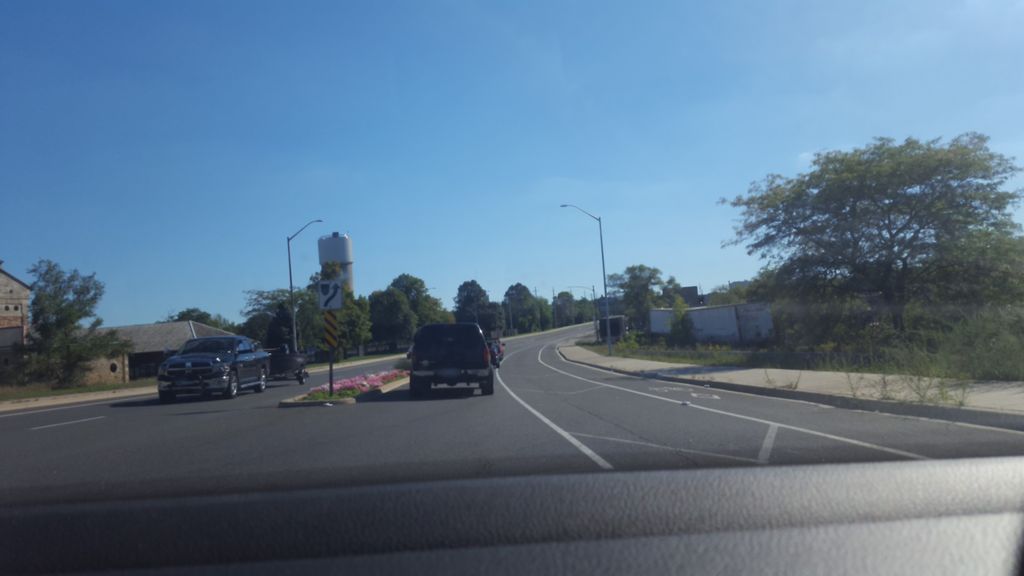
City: hamilton